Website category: university
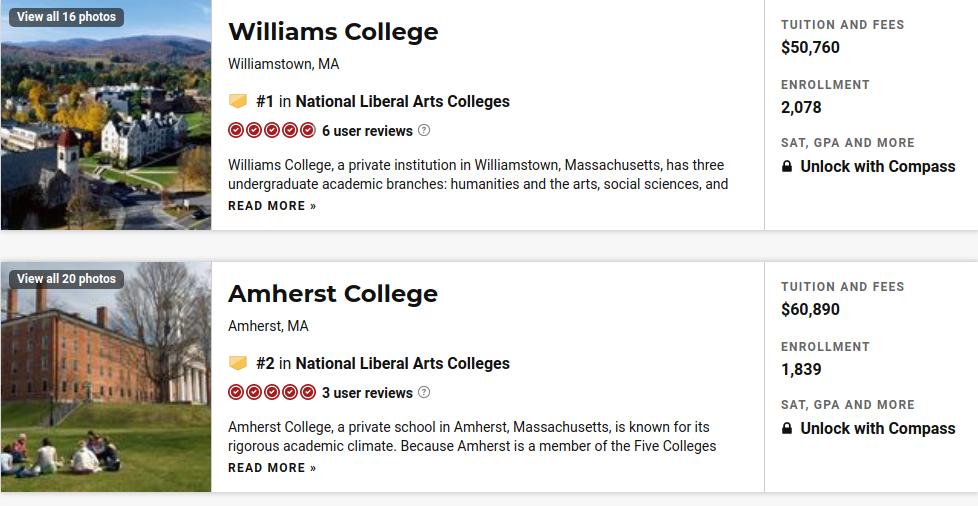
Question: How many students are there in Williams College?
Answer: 2,078

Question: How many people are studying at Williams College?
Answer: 2,078

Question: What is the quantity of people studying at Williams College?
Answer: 2,078

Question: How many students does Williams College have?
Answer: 2,078

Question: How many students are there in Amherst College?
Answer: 1,839

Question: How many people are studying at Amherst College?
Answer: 1,839

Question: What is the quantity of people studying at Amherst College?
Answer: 1,839

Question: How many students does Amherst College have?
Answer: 1,839

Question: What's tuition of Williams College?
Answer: $50,760

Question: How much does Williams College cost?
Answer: $50,760

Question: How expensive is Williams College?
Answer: $50,760

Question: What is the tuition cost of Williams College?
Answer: $50,760

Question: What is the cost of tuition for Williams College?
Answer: $50,760

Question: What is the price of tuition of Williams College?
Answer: $50,760

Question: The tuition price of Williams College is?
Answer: $50,760

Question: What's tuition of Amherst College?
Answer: $60,890

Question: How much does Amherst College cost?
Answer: $60,890

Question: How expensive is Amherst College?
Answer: $60,890

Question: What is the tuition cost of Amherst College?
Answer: $60,890

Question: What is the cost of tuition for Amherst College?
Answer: $60,890

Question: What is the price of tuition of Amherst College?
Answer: $60,890

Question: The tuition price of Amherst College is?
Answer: $60,890

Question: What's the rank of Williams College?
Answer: #1

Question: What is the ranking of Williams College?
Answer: #1

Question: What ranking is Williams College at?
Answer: #1

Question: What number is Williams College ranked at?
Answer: #1

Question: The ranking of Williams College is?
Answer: #1

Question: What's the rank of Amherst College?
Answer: #2

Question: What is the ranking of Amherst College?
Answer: #2

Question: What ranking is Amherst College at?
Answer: #2

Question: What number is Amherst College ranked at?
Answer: #2

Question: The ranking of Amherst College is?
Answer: #2

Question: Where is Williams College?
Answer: Williamstown, MA

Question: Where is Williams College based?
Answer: Williamstown, MA

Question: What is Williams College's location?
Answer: Williamstown, MA

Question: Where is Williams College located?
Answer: Williamstown, MA

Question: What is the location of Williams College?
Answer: Williamstown, MA

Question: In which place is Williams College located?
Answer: Williamstown, MA

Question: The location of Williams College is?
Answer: Williamstown, MA

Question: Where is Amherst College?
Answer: Amherst, MA

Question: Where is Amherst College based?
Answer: Amherst, MA

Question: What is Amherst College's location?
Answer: Amherst, MA

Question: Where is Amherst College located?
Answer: Amherst, MA

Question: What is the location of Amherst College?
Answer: Amherst, MA

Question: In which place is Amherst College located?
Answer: Amherst, MA

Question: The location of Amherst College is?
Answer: Amherst, MA

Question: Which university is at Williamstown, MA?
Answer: Williams College

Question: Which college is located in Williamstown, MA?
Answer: Williams College

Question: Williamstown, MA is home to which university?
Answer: Williams College

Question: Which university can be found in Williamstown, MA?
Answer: Williams College

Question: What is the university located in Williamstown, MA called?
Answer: Williams College

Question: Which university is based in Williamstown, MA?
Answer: Williams College

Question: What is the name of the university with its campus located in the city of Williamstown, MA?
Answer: Williams College

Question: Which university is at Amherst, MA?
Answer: Amherst College

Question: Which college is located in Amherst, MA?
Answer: Amherst College

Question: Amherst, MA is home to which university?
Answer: Amherst College

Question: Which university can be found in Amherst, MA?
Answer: Amherst College

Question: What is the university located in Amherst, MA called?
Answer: Amherst College

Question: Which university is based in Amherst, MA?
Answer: Amherst College

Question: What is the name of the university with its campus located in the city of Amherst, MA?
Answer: Amherst College

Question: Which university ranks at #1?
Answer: Williams College

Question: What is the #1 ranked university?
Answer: Williams College

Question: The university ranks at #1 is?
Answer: Williams College

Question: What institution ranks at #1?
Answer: Williams College